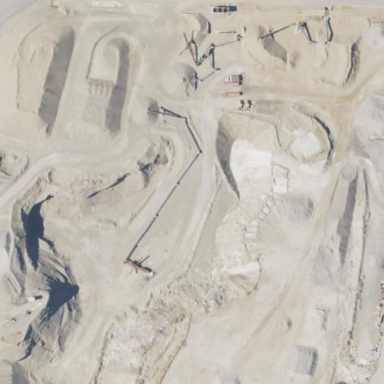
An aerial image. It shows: Quarry area.